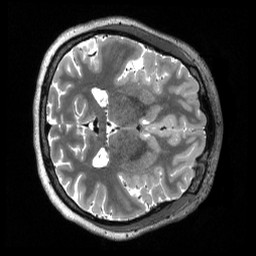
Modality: T2w
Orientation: axial
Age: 25
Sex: female
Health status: healthy
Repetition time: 3.2 s
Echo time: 0.563 s